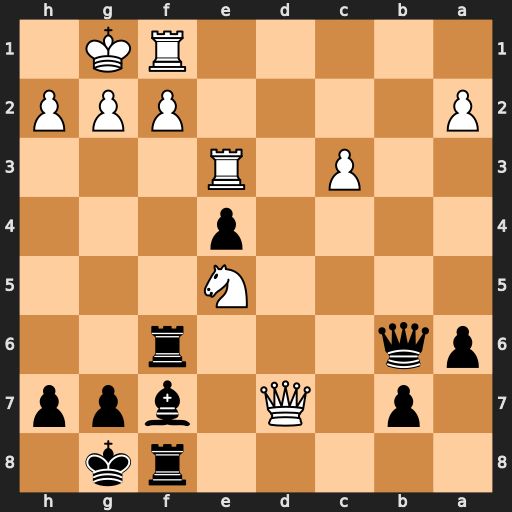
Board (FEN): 5rk1/1p1Q1bpp/pq3r2/4N3/4p3/2P1R3/P4PPP/5RK1
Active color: b
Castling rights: -
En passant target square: -
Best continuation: Qxe3 fxe3 Rxf1+